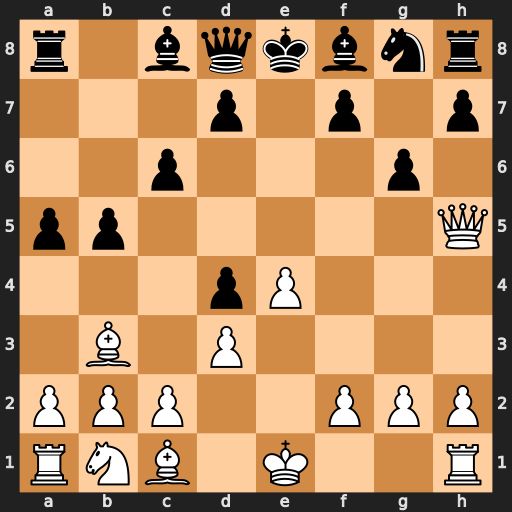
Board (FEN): r1bqkbnr/3p1p1p/2p3p1/pp5Q/3pP3/1B1P4/PPP2PPP/RNB1K2R
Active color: w
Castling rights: KQkq
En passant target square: -
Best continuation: Qe5+ Qe7 Qxh8